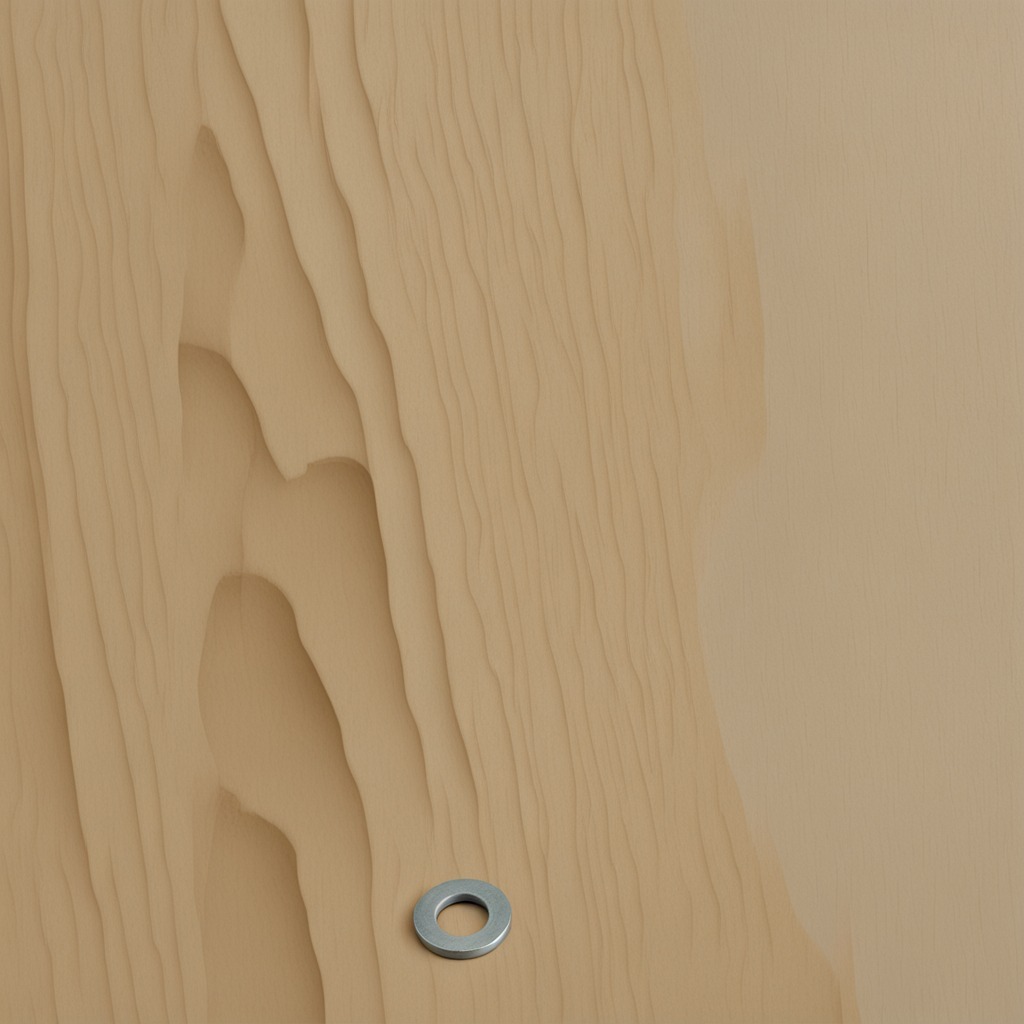
A flat metal washer lying on a plywood surface in a paint workshop lit by afternoon window light.